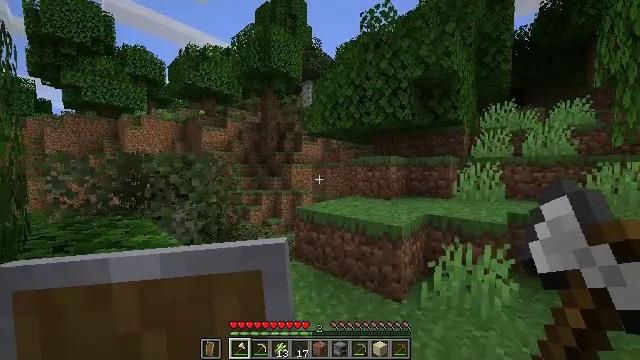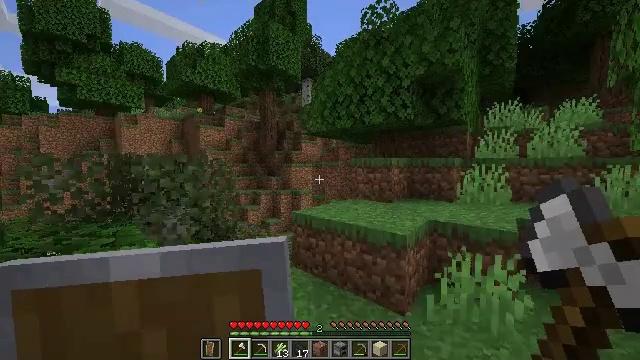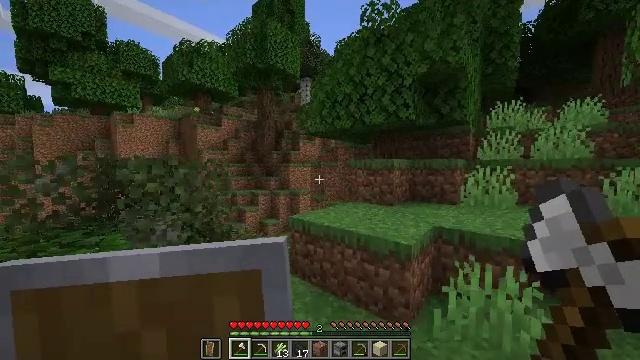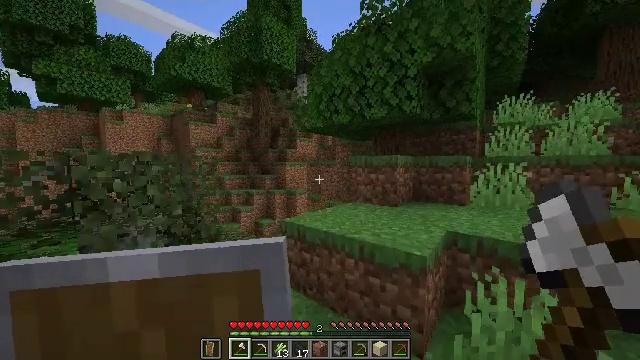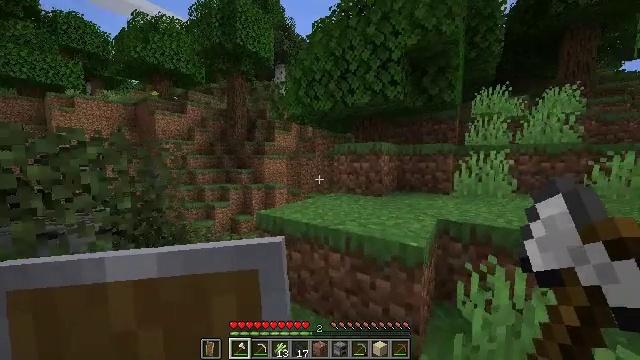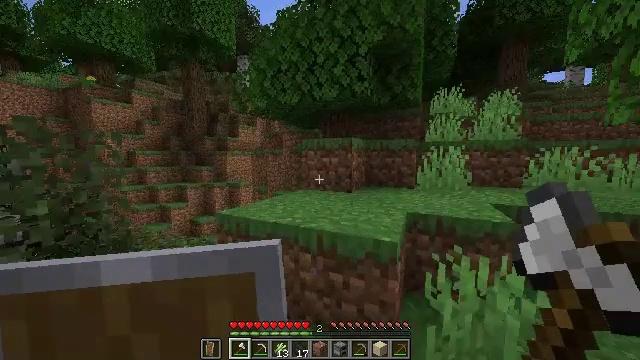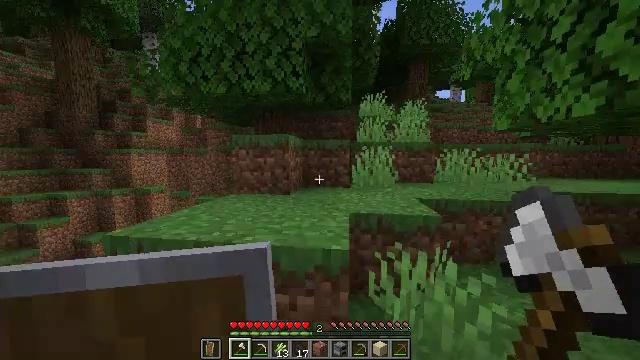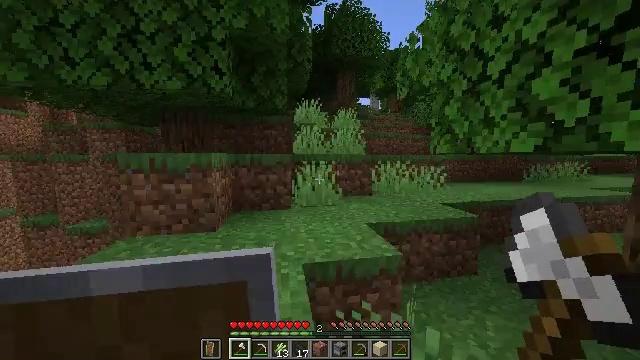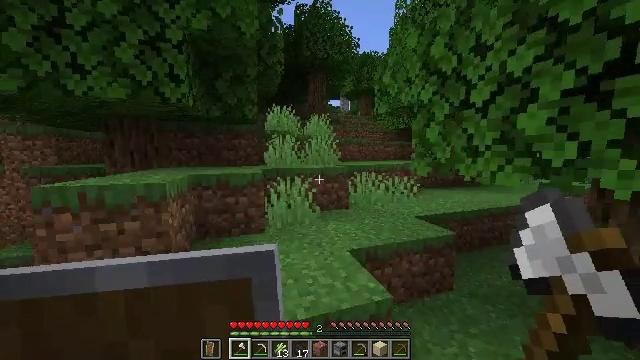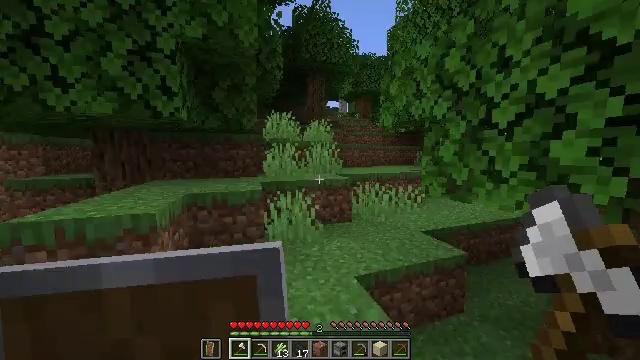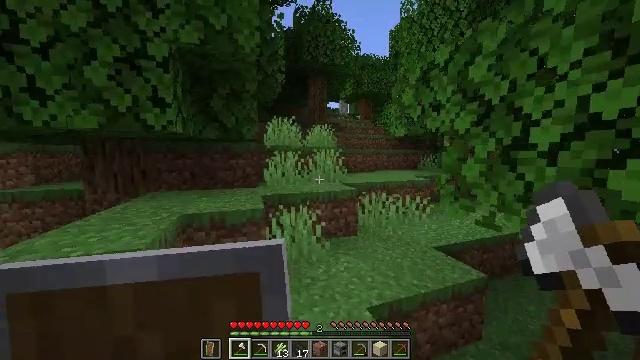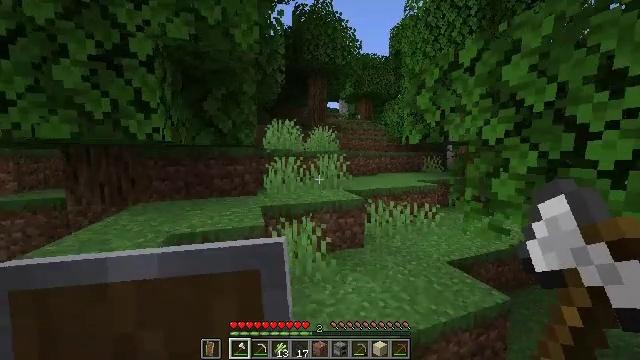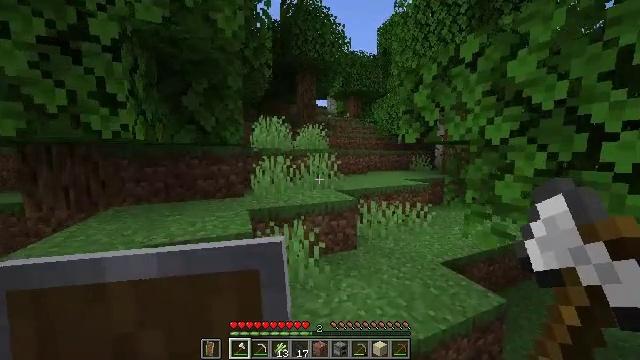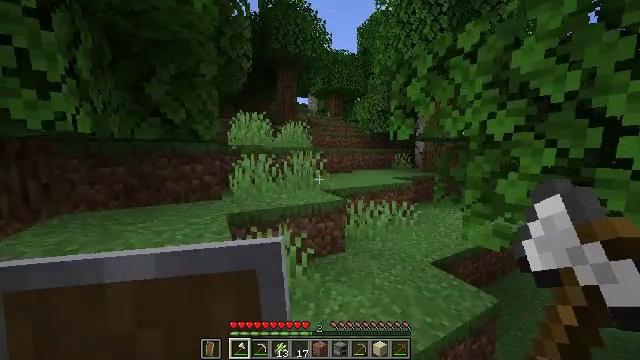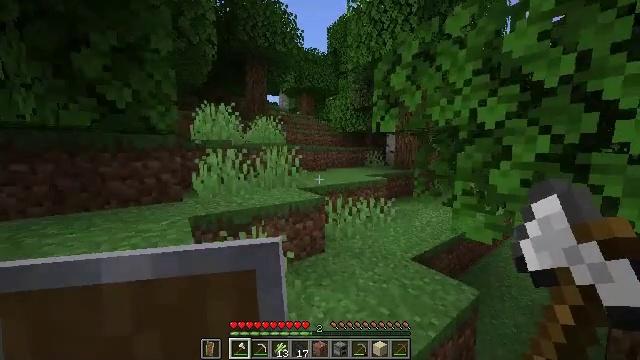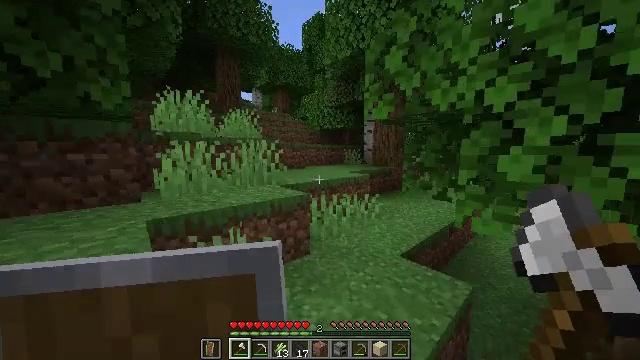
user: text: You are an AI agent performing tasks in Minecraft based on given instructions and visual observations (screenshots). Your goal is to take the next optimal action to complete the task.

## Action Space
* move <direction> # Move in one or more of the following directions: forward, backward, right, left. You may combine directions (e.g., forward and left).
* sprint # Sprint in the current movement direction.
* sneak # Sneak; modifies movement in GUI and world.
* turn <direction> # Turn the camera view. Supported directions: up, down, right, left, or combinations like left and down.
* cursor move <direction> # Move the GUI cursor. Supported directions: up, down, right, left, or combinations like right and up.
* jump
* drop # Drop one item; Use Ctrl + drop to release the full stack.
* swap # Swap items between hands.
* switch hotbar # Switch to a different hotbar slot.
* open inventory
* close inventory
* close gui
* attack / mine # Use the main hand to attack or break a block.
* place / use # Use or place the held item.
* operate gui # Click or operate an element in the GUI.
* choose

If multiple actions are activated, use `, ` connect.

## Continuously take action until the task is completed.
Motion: motion action
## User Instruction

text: Collect the poppy by clicking on it.
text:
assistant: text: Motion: move forward, sprint, jump
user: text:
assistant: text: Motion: move forward, sprint, jump
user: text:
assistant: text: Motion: move forward, sprint, jump
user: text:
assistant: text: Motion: move forward, sprint, turn right and down, jump
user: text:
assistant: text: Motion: move forward, sprint, turn right, jump
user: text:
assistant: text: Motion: move forward, sprint, turn right, jump
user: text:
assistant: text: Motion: move forward, sprint, turn right, jump
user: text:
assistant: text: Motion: move forward, sprint, turn right, jump
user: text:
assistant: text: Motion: move forward, sprint, jump
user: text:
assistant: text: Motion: move forward, sprint, jump
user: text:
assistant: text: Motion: move forward, sprint, jump
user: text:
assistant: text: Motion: move forward, sprint, turn right, jump
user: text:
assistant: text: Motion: move forward, sprint, turn right, jump
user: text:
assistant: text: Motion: move forward, sprint, turn right, jump
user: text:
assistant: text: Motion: move forward, sprint, turn right, jump
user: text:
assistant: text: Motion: move forward, sprint, turn right, jump
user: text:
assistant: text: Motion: move forward, sprint, turn right, jump
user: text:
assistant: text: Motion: move forward, sprint, jump
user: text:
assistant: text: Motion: move forward, sprint, jump
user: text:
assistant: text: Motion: move forward, sprint, jump
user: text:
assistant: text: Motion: move forward, sprint, jump
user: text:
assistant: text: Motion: move forward, sprint, turn left, jump
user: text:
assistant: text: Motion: move forward, sprint, turn left, jump
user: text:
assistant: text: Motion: move forward, sprint, turn left, jump
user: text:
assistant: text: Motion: move forward, sprint, turn left, jump
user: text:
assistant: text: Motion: move forward, sprint, jump
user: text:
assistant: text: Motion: move forward, sprint, jump
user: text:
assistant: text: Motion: move forward, sprint, jump
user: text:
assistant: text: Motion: move forward, sprint, jump
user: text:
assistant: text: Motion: move forward, sprint, jump